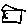
Label: house